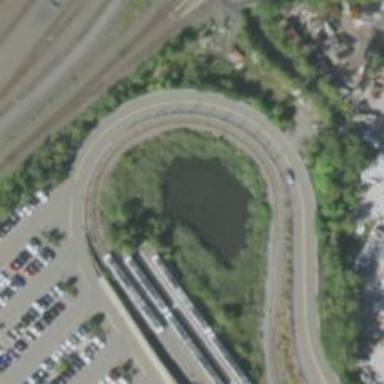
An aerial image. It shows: Abandoned railway.